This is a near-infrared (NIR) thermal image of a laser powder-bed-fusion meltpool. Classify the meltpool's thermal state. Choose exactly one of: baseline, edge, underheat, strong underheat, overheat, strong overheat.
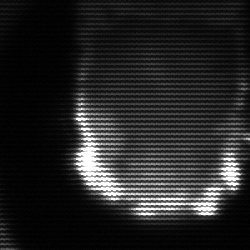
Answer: baseline